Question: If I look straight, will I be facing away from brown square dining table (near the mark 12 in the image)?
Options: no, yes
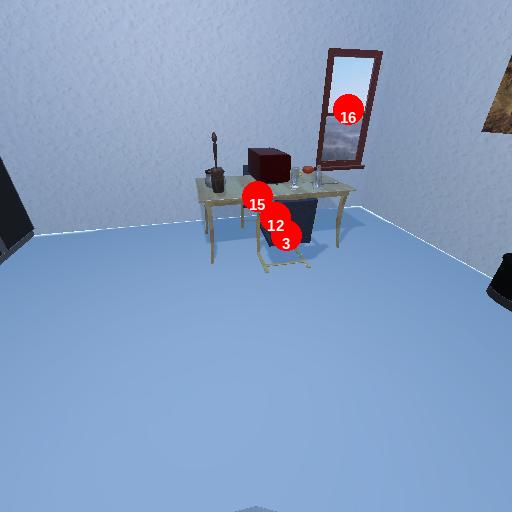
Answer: no